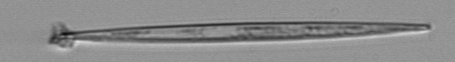
Label: pennate_Pseudo-nitzschia